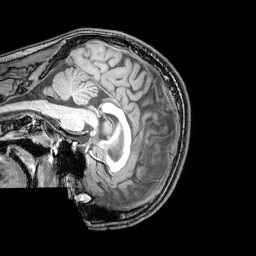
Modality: T1w
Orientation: sagittal
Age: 23
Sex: male
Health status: healthy
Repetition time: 0.081 s
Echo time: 0.037 s